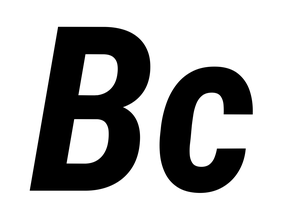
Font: Roboto-Italic_Condensed_Bold_Italic